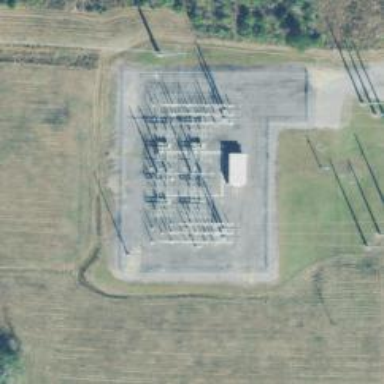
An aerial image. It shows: Switch for power supply.